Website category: auto
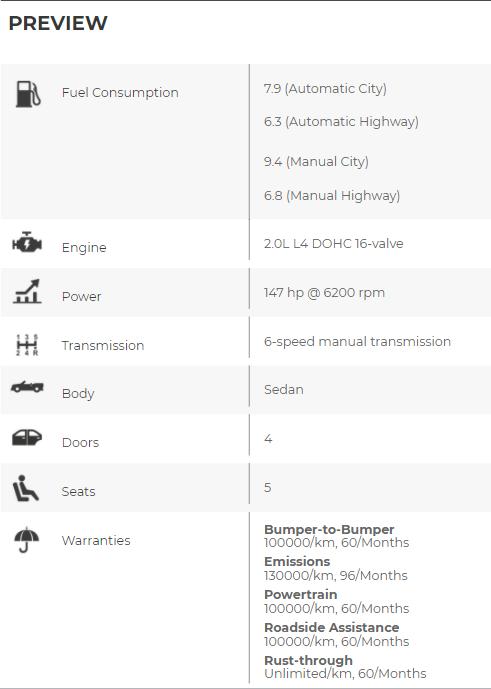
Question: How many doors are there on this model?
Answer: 4

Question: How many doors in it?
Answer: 4

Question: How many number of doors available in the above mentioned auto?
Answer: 4

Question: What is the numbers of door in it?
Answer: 4

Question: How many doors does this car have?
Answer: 4

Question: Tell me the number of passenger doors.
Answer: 4

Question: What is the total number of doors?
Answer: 4

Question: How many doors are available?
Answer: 4

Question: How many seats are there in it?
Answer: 5

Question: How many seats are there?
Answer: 5

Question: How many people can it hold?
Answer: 5

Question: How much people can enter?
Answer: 5

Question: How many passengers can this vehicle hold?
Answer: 5

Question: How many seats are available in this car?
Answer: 5

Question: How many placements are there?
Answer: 5

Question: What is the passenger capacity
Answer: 5

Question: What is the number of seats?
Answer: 5

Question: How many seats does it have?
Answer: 5

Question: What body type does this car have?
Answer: Sedan

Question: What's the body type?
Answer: Sedan

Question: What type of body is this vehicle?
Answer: Sedan

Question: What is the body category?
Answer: Sedan

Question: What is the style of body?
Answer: Sedan

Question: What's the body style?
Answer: Sedan

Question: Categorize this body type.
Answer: Sedan

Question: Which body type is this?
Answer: Sedan

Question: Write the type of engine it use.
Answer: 2.0L L4 DOHC 16-valve

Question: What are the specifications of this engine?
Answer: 2.0L L4 DOHC 16-valve

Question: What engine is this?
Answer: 2.0L L4 DOHC 16-valve

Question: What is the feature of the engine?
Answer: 2.0L L4 DOHC 16-valve

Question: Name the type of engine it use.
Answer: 2.0L L4 DOHC 16-valve

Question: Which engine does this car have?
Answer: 2.0L L4 DOHC 16-valve

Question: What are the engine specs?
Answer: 2.0L L4 DOHC 16-valve

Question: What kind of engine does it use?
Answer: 2.0L L4 DOHC 16-valve

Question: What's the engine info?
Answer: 2.0L L4 DOHC 16-valve

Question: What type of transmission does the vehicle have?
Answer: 6-speed manual transmission

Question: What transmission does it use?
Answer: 6-speed manual transmission

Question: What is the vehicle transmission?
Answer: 6-speed manual transmission

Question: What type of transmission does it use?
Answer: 6-speed manual transmission

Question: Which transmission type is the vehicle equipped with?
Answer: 6-speed manual transmission

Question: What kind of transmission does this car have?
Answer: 6-speed manual transmission

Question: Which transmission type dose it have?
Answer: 6-speed manual transmission

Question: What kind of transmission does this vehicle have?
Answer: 6-speed manual transmission

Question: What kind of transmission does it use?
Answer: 6-speed manual transmission

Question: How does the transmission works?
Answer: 6-speed manual transmission

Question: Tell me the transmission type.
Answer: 6-speed manual transmission

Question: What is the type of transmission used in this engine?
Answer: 6-speed manual transmission

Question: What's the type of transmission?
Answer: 6-speed manual transmission

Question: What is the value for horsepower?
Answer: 147 hp @ 6200 rpm

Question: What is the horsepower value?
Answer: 147 hp @ 6200 rpm

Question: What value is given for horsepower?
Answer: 147 hp @ 6200 rpm

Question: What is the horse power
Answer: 147 hp @ 6200 rpm

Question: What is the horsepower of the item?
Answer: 147 hp @ 6200 rpm

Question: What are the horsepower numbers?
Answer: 147 hp @ 6200 rpm

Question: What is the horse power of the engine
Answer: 147 hp @ 6200 rpm

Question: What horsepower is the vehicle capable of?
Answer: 147 hp @ 6200 rpm

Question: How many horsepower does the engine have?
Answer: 147 hp @ 6200 rpm

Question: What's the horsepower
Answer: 147 hp @ 6200 rpm

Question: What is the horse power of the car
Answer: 147 hp @ 6200 rpm

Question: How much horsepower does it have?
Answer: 147 hp @ 6200 rpm

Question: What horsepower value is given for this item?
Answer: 147 hp @ 6200 rpm

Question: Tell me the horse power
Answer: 147 hp @ 6200 rpm

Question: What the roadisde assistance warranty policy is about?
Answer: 100000/km, 60/Months

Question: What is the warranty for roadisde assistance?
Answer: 100000/km, 60/Months